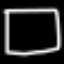
Label: square